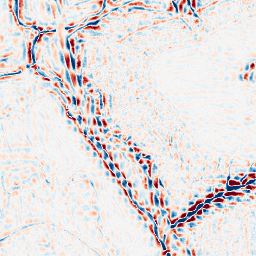
Category: wavelet
Decomposition family: wavelet_dwt
Decomposition parameters: wavelet: db4
level: 3
Upsampling method: quadratic
Upsampling parameters: scale: 4
Upsampling scale: 4